Question: I started off over at the math stack exchange to confirm some numbers first (which you'll see later), and now I'm here to try and get some guidance on how to accomplish a (hopefully simple) task in VBA.
Long story short: I have a range A1:A30 with the numbers 1, 2, 3, 4...30. My program currently brings these values into an array, shuffles the array, and then "matches" a[0] with a[1], a[2] with a[3], a[4] with a[5], and so on down the line until each value is paired off. This results in, obviously, 15 matches total.
I've attached a screenshot showing the results on a separate sheet of 21 runs of the program. The trick here is that my code also makes sure that in the leftmost column, all the ID's only have a unique match within their respective row. No duplicates exist. If you follow row 5, you'll see that each value appears only once. You'll also see I've circled in red the matches for a particular run of the program (each column).
The problem is, that my shuffle works great, but 30 numbers means that there are 30 Factorial different possible results of that shuffle. However, it will only require me 29 runs of the program before every number has matched with every other number.
In total, there are 435 possible outcomes of 30 Choose 2. I'd like to produce a sheet similar to my screenshot, outlining all possible 435 outcomes. In other words, I'd like all possible outcomes for any number of n Choose 2.
My question: is there an elegant/concise way to set up some kind of loop to produce all 435 options.
I realize the question may not be 100% clear, so if you require clarification please let me know.

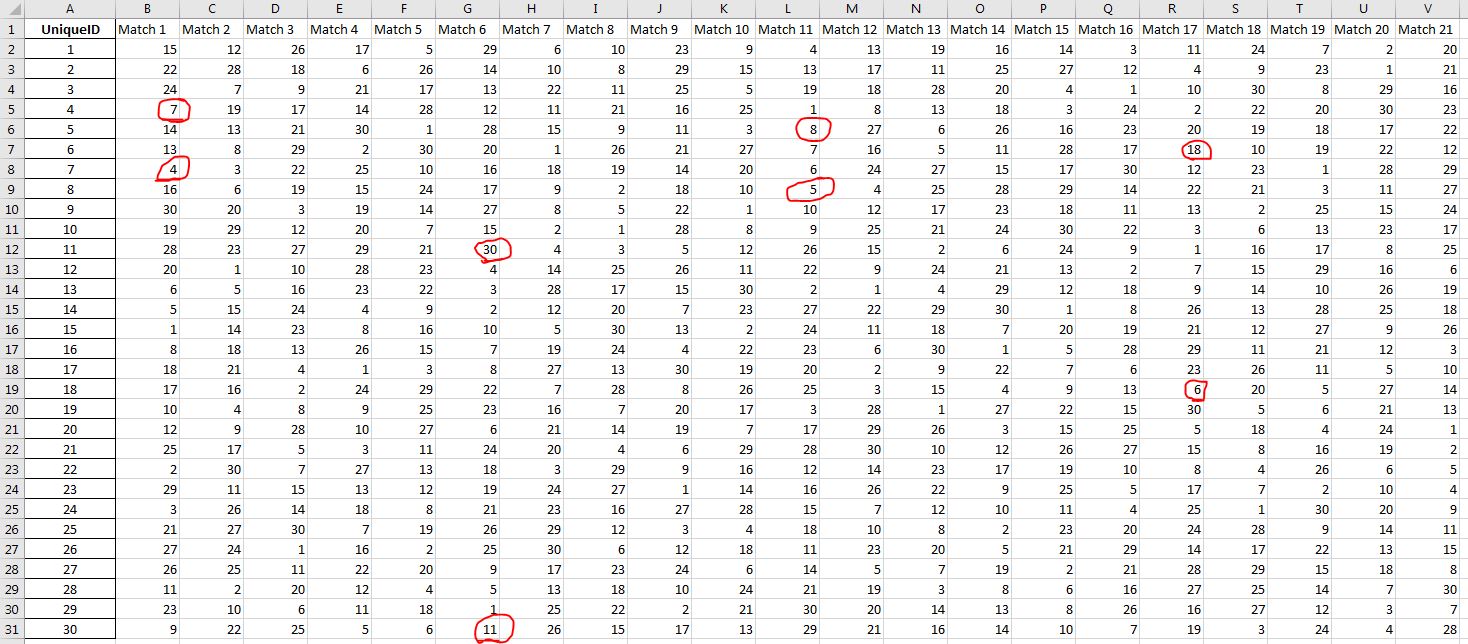
Answer: Assuming you have numbers 1-30 in range A1:A30, this code produces a string of all combinations and prints it to the immediate window. If you need to do math with the numbers instead of concatenating into a string, you just need to change the logic within the loop from adding to a string to performing your operation.
'''
Sub test()
Dim x As Variant
Dim i As Integer, j As Integer
Dim str As String
x = ThisWorkbook.Sheets("Sheet1").Range("a1:a30")
For i = LBound(x, 1) To UBound(x, 1)
For j = i + 1 To UBound(x, 1)
If str <> "" Then
str = str & "," & x(i, LBound(x, 2)) & x(j, LBound(x, 2))
Else
str = x(i, LBound(x, 2)) & x(j, LBound(x, 2))
End If
Next j
Next i
Debug.Print str
End Sub
'''